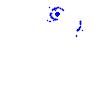
Particle: pion